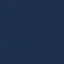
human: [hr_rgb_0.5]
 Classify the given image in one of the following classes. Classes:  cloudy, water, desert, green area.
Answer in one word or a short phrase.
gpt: water